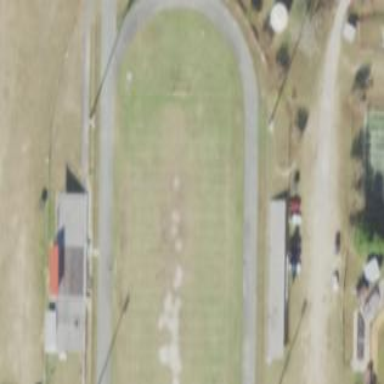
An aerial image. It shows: American football pitch.